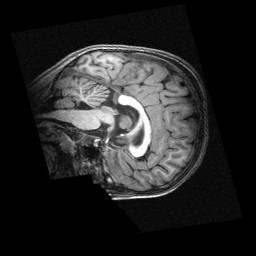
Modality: T1w
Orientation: sagittal
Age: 12
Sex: male
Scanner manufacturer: siemens
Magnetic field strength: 3 T
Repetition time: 2.3 s
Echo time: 0.00336 s